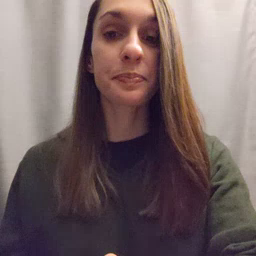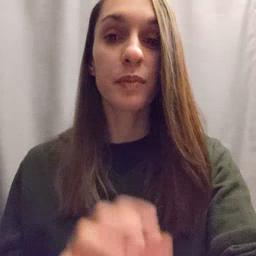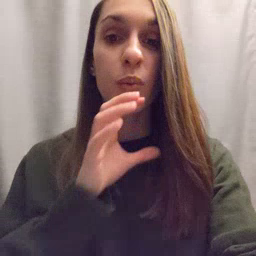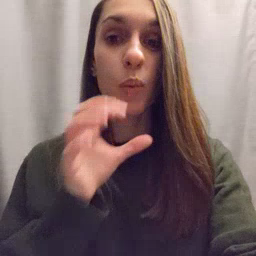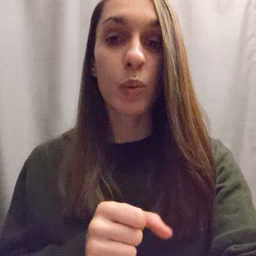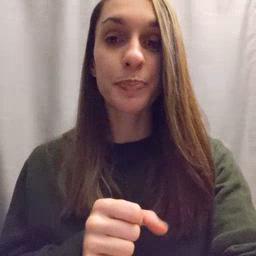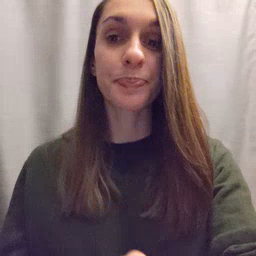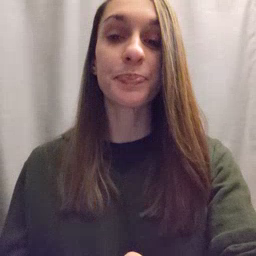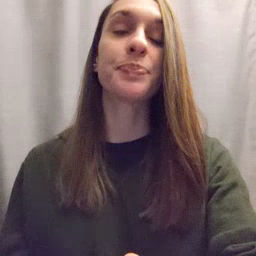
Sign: old